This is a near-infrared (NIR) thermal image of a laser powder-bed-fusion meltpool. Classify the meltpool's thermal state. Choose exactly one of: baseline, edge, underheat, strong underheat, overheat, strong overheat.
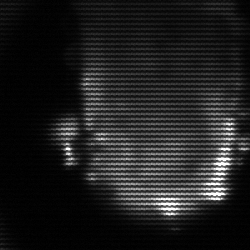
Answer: baseline